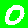
Digit: 0